Question: I would like to display the values of an ordered factor on a barplot with 'ggplot2' (ideally, otherwise with standard plot).
I have an ordered factor like this one:
> "How are you satisfied with the exercises :"
- absolutely not satisfied => value 1
- not satisfied => value 2
- satisfied => value 3
- very satisfied => value 4
I want to plot a barplot with the mean and the values "absolutely not satisfied" -> "very satisfied" on the axis instead 1 -> 4.
Is it possible to do that with 'ggplot2'? In my point of view, the main difficulty is to plot the mean of the factor and not a distribution of values (actually my plot is made with a transformation of the ordered factor to an integer).
Here is the result of dput on my dataset.
'''
structure(c(3L, 2L, 3L, 2L, 2L, 3L, 2L, NA, 2L, 3L, 4L, 2L, 1L
), .Label = c("pas du tout satisfait", "plutot pas satisfait",
"plutot satisfait", "tres satisfait"), class = c("ordered",
"factor"))
'''
And here is the example of barplot (without the values on the axis...):

The code is the following.
'''
Toto <- structure(c(3L, 2L, 3L, 2L, 2L, 3L, 2L, NA, 2L, 3L, 4L, 2L, 1L
), .Label = c("pas du tout satisfait", "plutot pas satisfait",
"plutot satisfait", "tres satisfait"), class = c("ordered","factor"))
TotoNumeric <- as.data.frame(as.integer(Toto))
DataForGggplot2 <- as.data.frame(round(sapply(X = TotoNumeric, FUN = "mean", na.rm = TRUE), 1))
colnames(DataForGggplot2) <- "Donnees"
DataForGggplot2$Etiquette <- "the exercises"
Graphe <- ggplot(data = DataForGggplot2, aes(x = Etiquette, y = Donnees)) +
geom_bar(stat = "identity", fill = "blue") +
scale_y_continuous(limits = c(0, 4))
coord_flip()
print(Graphe)
'''
I can give you further details if my request is not clear.
Thanks
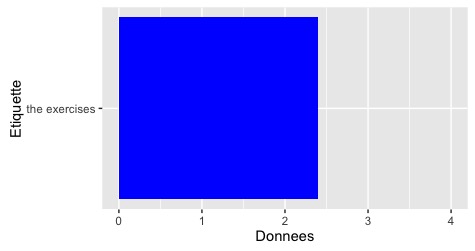
Answer: There's an option called 'labels' in 'scale_y_continuous' you can use for this.
For this example I assume that the factor you want to use is 'Toto'. Since you set the limits of 0 - 4 (i.e. length = 5) but there are only 4 levels of 'Toto', I added 'NA' for the value of 0. You also could set the limits as 0 - 3 or 1 - 4 without needing to add the 'NA' level.
'''
library(ggplot2)
Toto <- structure(c(3L, 2L, 3L, 2L, 2L, 3L, 2L, NA, 2L, 3L, 4L, 2L, 1L
), .Label = c("pas du tout satisfait", "plutot pas satisfait",
"plutot satisfait", "tres satisfait"), class = c("ordered","factor"))
TotoNumeric <- as.data.frame(as.integer(Toto))
DataForGggplot2 <- as.data.frame(round(sapply(X = TotoNumeric, FUN = "mean", na.rm = TRUE), 1))
colnames(DataForGggplot2) <- "Donnees"
DataForGggplot2$Etiquette <- "the exercises"
Graphe <- ggplot(data = DataForGggplot2, aes(x = Etiquette, y = Donnees)) +
geom_bar(stat = "identity", fill = "blue") +
scale_y_continuous(name="Toto", labels = c("NA", levels(Toto)),limits = c(0, 4))
coord_flip()
print(Graphe)
'''
<URL>
For more details and examples, <URL> is a great resource.